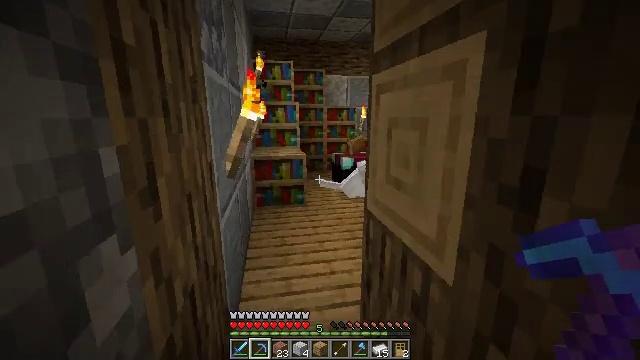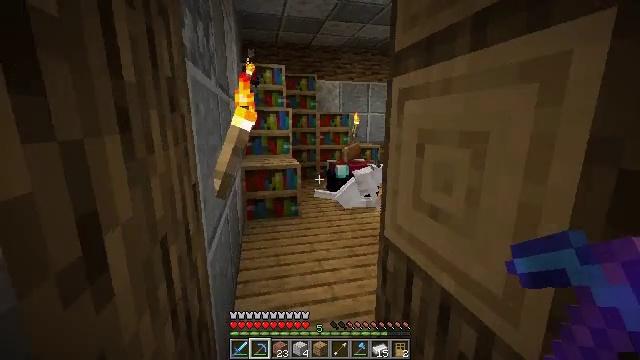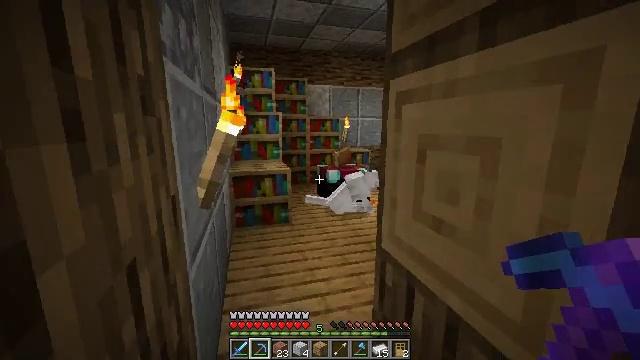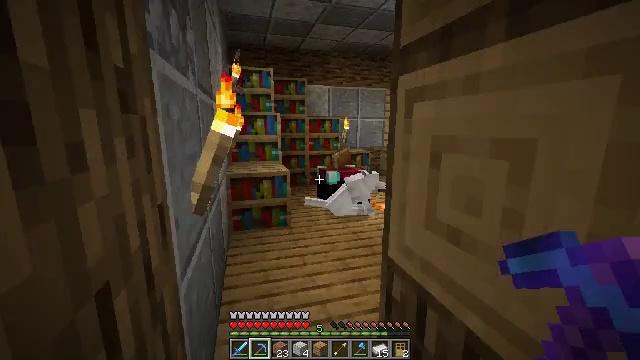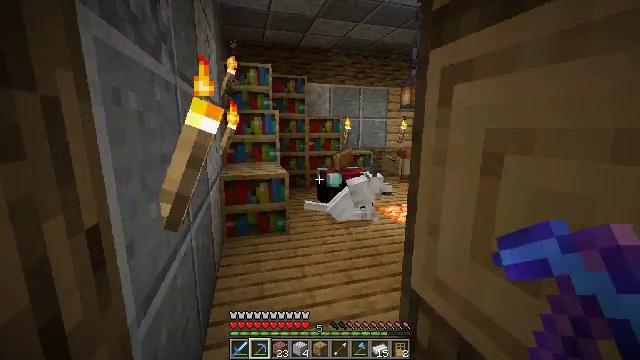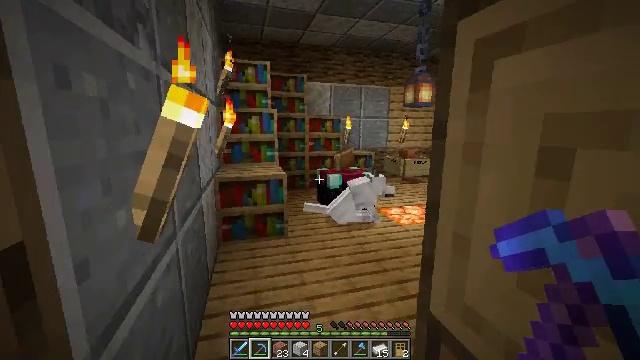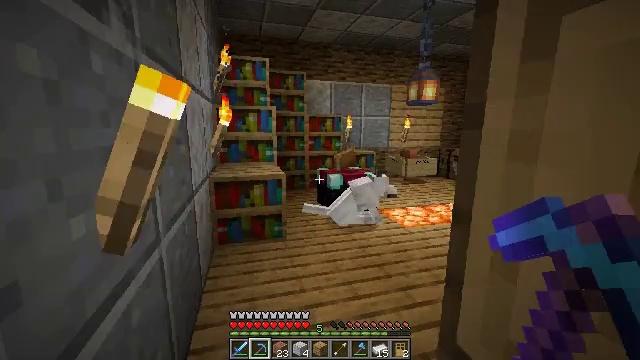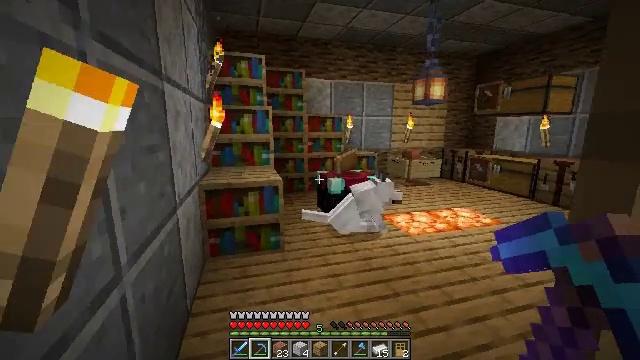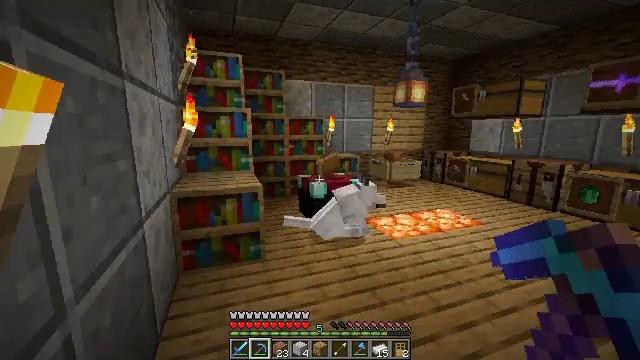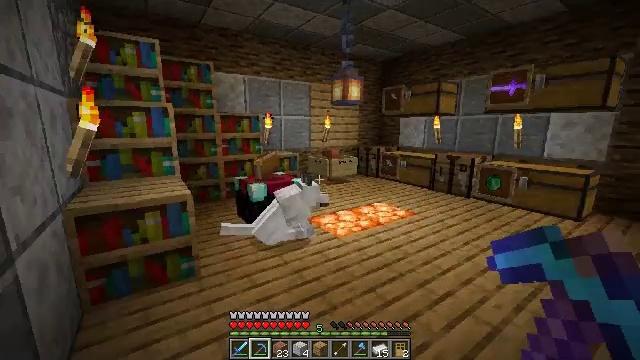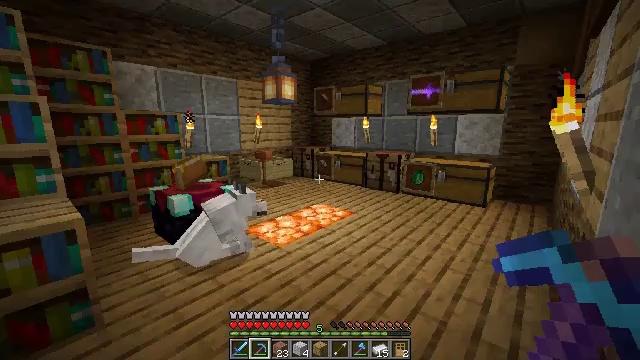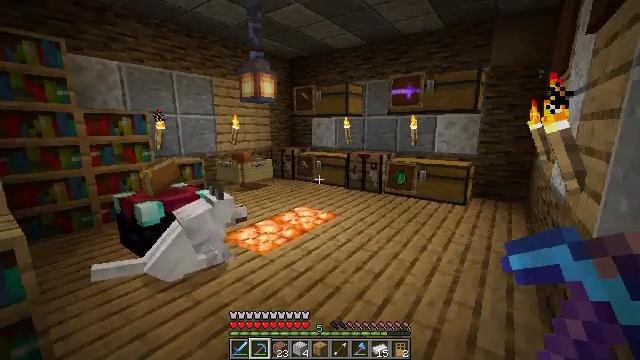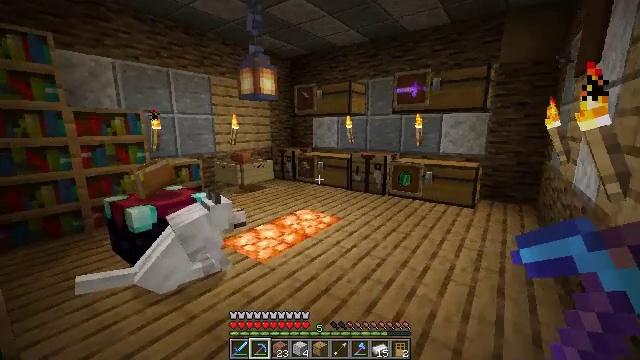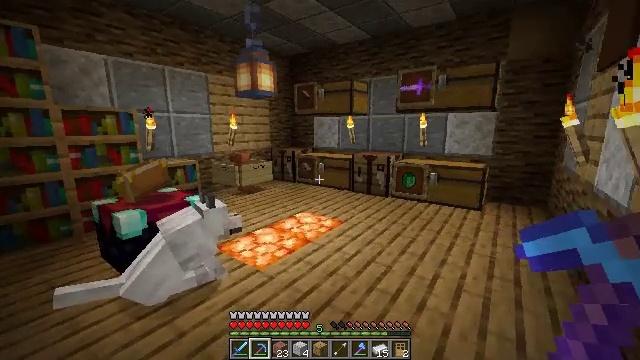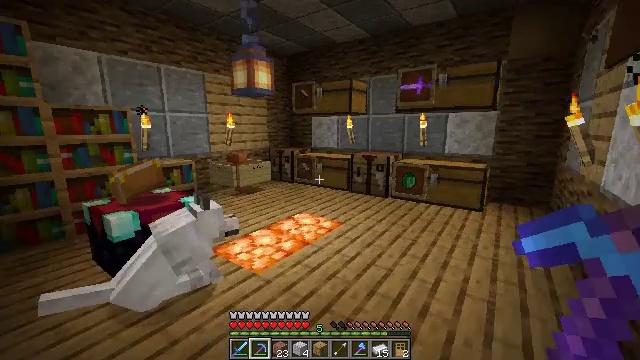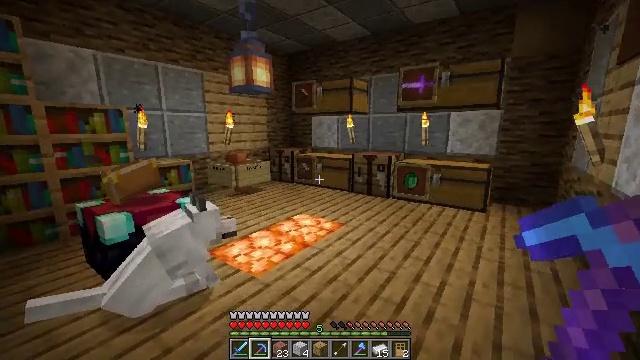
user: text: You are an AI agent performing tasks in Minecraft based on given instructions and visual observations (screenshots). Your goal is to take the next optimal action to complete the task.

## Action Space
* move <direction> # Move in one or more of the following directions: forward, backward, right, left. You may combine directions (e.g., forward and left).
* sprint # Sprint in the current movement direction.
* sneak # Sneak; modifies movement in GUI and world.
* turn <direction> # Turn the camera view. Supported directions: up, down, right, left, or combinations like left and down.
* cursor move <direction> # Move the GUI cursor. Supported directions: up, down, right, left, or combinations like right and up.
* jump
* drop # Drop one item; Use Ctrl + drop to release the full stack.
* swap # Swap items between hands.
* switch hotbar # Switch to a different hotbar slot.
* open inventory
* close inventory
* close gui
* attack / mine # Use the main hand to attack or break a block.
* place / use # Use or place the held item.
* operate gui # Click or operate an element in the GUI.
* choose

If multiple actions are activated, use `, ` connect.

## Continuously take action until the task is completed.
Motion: motion action
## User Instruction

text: Use four granite blocks to create polished granite.
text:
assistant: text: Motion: move forward and move left, turn right and up
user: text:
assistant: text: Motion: move forward and move left, turn right
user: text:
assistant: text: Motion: move forward
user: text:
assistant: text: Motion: move forward
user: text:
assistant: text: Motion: move forward
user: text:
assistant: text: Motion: move forward
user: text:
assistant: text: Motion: move forward
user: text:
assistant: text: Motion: move forward, turn right
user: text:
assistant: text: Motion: move forward, turn right
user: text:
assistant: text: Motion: move forward, turn right
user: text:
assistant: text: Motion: move forward, turn right
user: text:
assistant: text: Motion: move forward
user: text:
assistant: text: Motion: no_op
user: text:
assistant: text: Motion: no_op
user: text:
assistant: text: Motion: move forward
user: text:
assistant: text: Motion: move forward
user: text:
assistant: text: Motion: no_op
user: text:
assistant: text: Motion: move forward
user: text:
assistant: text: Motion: move forward
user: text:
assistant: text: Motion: move forward
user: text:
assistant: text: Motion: move forward
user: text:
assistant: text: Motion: move forward
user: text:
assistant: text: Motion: move forward
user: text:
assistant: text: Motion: move forward
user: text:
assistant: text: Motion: move forward, turn down
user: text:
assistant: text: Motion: move forward, turn down
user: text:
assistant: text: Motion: move forward, turn right and down
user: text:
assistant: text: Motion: move forward
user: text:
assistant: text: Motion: move forward
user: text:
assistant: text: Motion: move forward